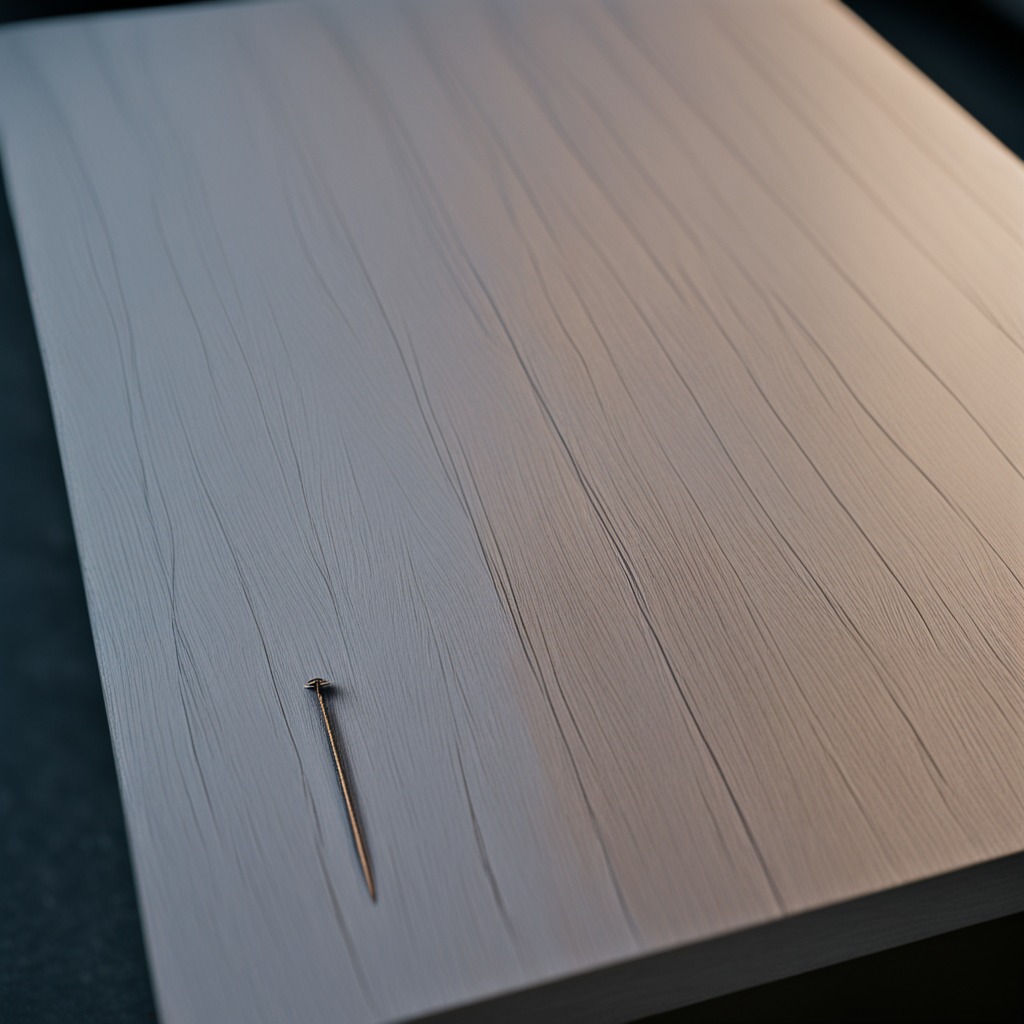
An iron nail lies on the old table with faint burn marks in a small garage at twilight.